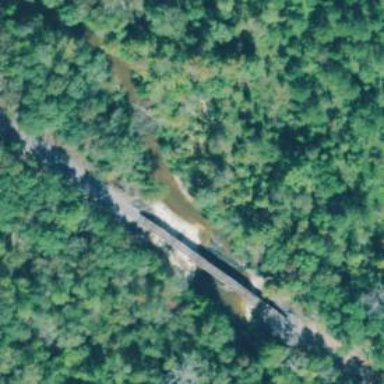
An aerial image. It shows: Railway bridge.